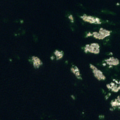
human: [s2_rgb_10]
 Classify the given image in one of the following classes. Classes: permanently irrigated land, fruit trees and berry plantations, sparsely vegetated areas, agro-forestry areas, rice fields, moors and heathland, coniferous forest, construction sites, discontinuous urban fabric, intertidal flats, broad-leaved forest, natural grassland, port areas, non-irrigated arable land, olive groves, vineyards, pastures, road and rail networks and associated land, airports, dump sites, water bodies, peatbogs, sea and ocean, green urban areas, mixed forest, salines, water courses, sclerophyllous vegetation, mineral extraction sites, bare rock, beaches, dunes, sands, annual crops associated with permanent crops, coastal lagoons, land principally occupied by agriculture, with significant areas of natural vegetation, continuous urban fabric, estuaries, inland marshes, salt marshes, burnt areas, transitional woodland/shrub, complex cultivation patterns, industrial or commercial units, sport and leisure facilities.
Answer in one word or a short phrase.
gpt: sea and ocean